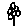
Label: flower